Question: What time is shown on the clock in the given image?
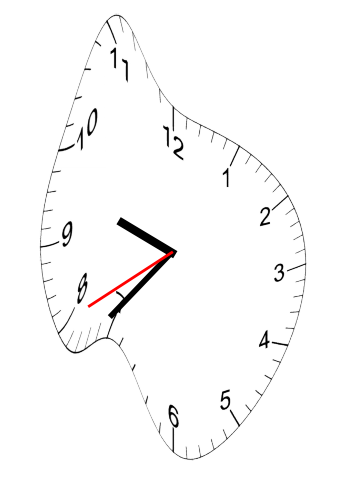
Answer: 09:36:40